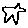
Label: star